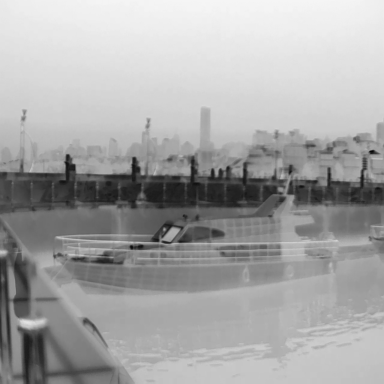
There is a canoe in the infrared image.